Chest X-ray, PA view. Patient: 14 years old, sex F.
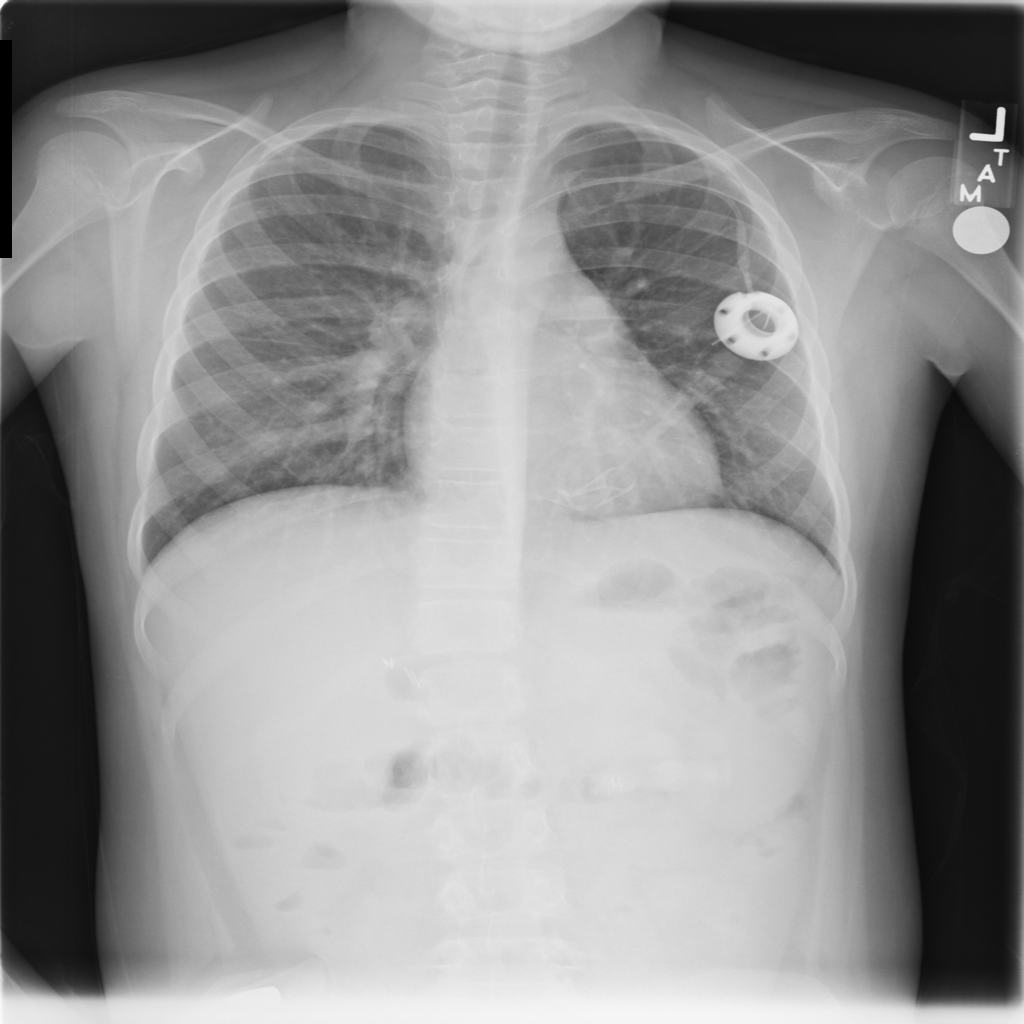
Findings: No Finding